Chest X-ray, AP view. Patient: 68 years old, sex M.
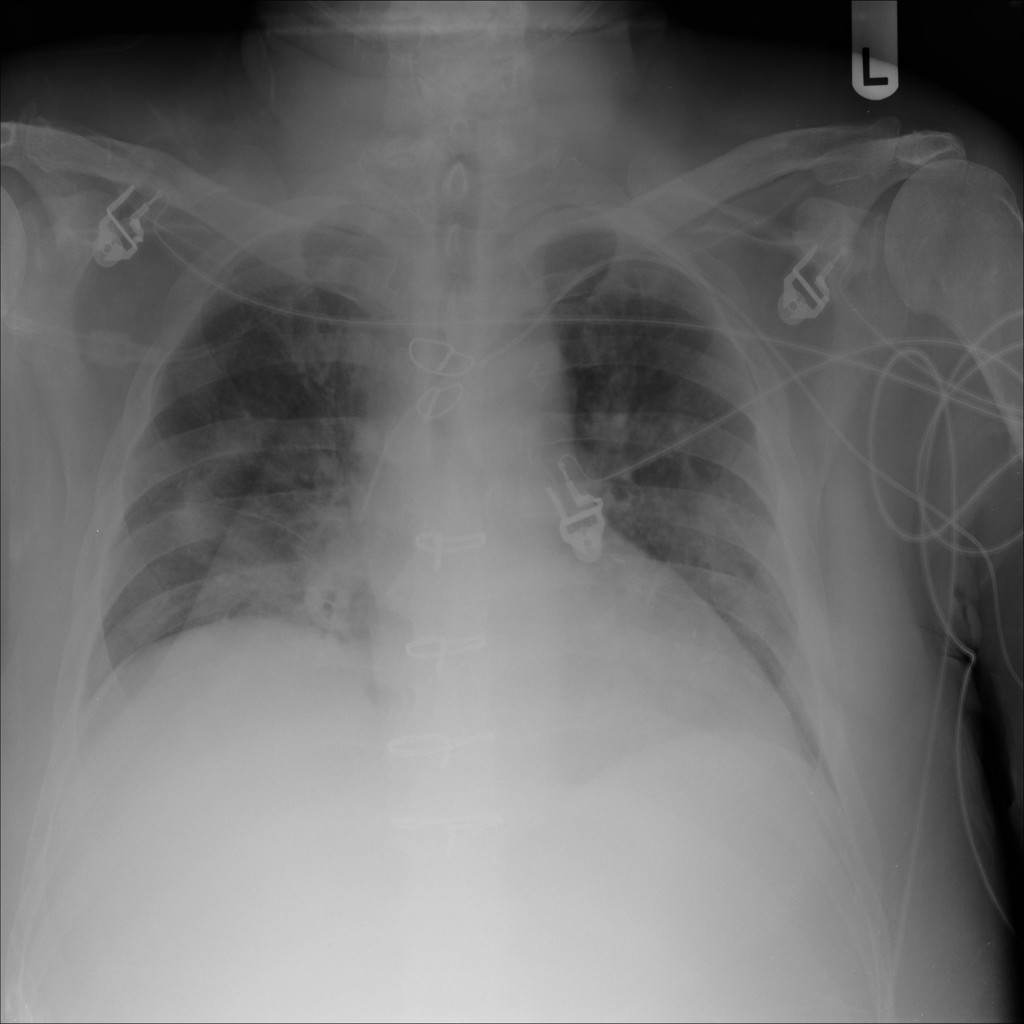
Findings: Infiltration